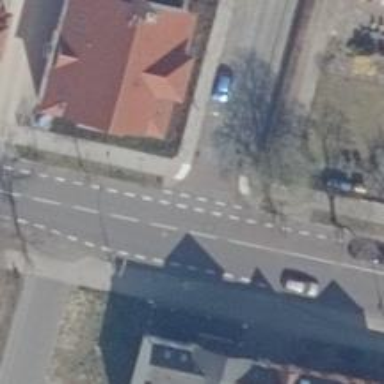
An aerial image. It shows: Residential road with sidewalks on both sides. There is parallel parking available on the street.